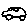
Label: car